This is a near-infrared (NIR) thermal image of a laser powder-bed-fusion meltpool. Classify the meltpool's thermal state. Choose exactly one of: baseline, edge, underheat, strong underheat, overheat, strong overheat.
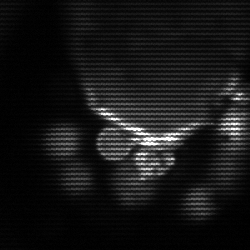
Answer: baseline